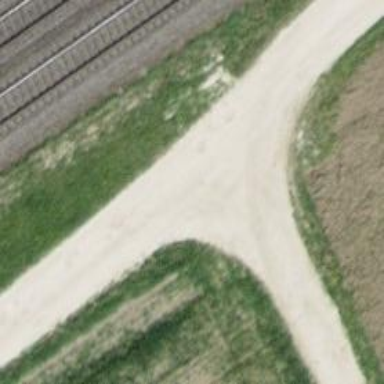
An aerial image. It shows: Track road with fine gravel surface.